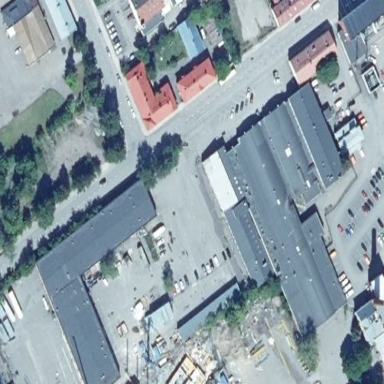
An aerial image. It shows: Group of garages.